Field crop: maize
Growth stage: 1
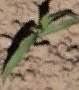
Species: maize